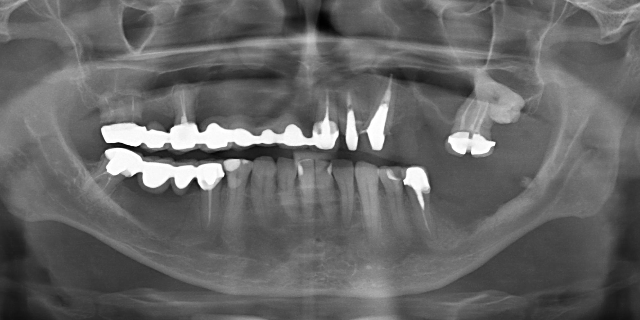
adult